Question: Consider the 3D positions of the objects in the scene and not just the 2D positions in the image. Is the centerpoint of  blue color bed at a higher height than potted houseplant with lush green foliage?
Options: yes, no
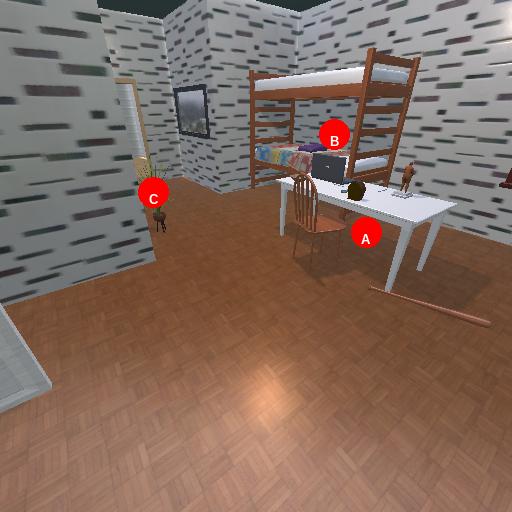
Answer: yes